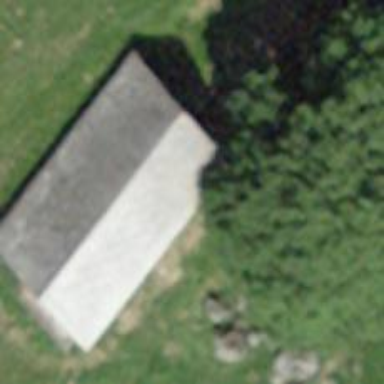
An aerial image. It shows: Farm auxiliary building.